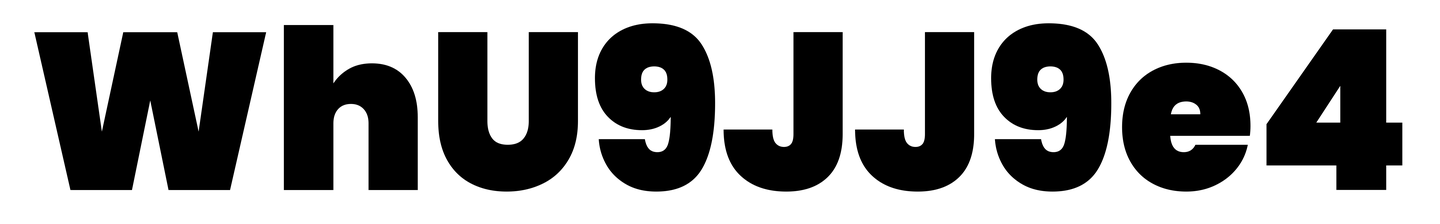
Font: Poppins-Black